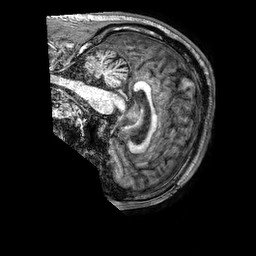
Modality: T1w
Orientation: sagittal
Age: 50
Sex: male
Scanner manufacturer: philips
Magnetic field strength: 3 T
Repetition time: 0.006791 s
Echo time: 0.003087 s